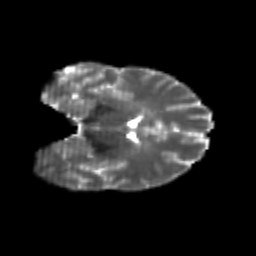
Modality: T2w
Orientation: coronal
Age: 24
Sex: female
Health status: healthy
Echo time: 0.074 s